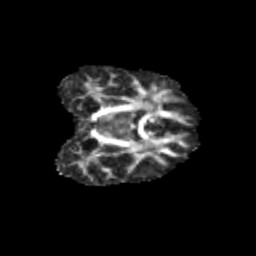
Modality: FA
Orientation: coronal
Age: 12
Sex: female
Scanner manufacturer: siemens
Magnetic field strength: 3 T
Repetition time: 3.8 s
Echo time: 0.07 s